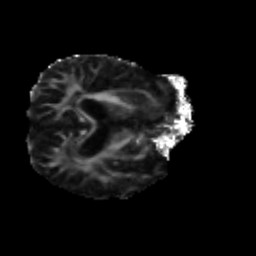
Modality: FA
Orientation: axial
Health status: ill
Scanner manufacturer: siemens
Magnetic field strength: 3 T
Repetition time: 6.8 s
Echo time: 0.097 s